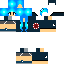
A female human skin with dark skin, wearing blonde long hair dressed in a blue tshirt and red pants, featuring a closed mouth.